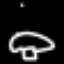
Label: mushroom